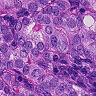
Metastatic tissue present: yes